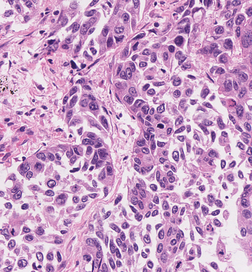
Tumor epithelial tissue: yes
Tumor-associated stroma tissue: yes
Normal tissue: no